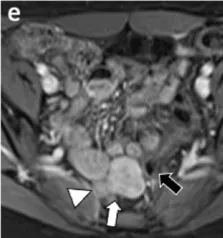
Arterial.
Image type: radiology (mri)